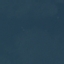
Land use / land cover: SeaLake